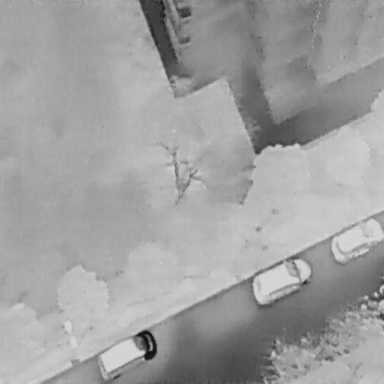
There are three Cars in the infrared image.